Question: I'm trying to create a help page for my app and I'd like to simply write
"Press {ICON} to refresh scores (or enable auto-refresh in the settings drawer)"
Where {ICON} is Icons.refresh
and have the whole thing word wrap if it does not fit on the screen. If it were all text I would simple wrap it in a Flexible widget or something similar and it would be fine. At the moment I have it in a row
At the moment I have it in a row, which causes a RenderFlex overflow (see image).
'''
Row(children: [Text("Press "), Icon(Icons.refresh), Text(" to refresh scores (or enable auto-refresh in the settings drawer)")])
'''

Any ideas how I can include an icon in a chain of text and still have it word wrap when required?
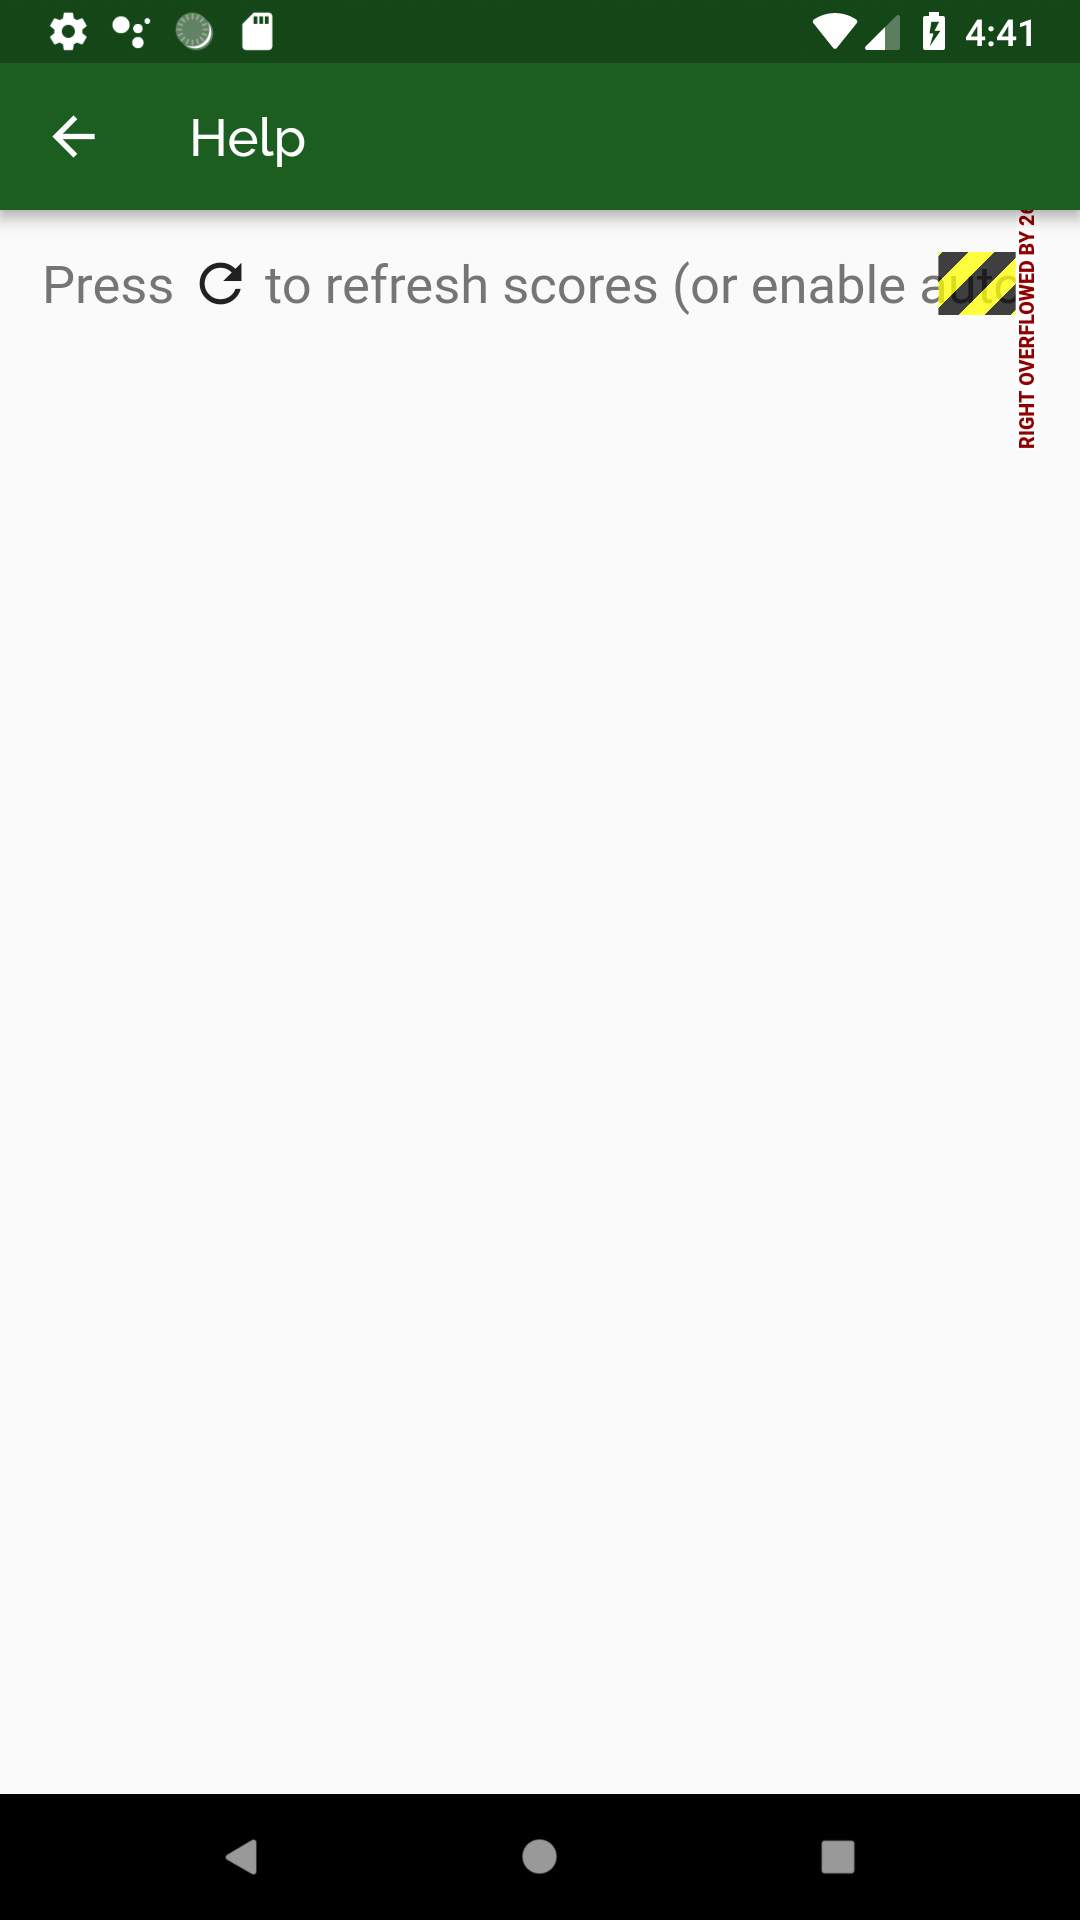
Answer: You Can use 'Wrap' Widget instead of 'Row'
'''
Wrap(children: [
Text("Press "),
Icon(Icons.refresh),
Text(
" to refresh scores or enable auto-refresh"),
Text(' in the settings drawer.........'),
]),
'''